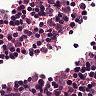
Metastatic tissue present: yes